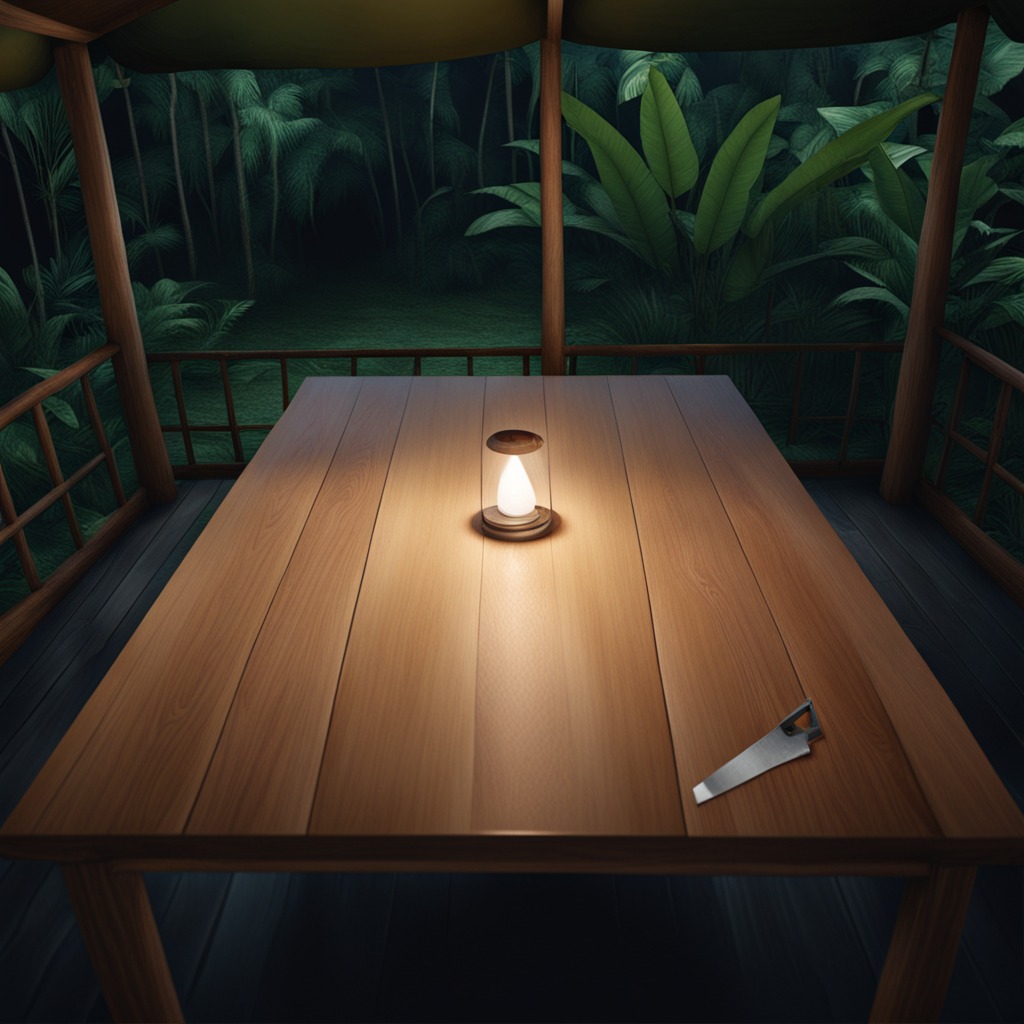
A handheld metal saw is lying on a wooden table inside a jungle field workshop tent at night.